Question: I just started to learn Java and I want to use Intellij however I'm not able to run any project(even a simple Hello World). I always get this Exception.

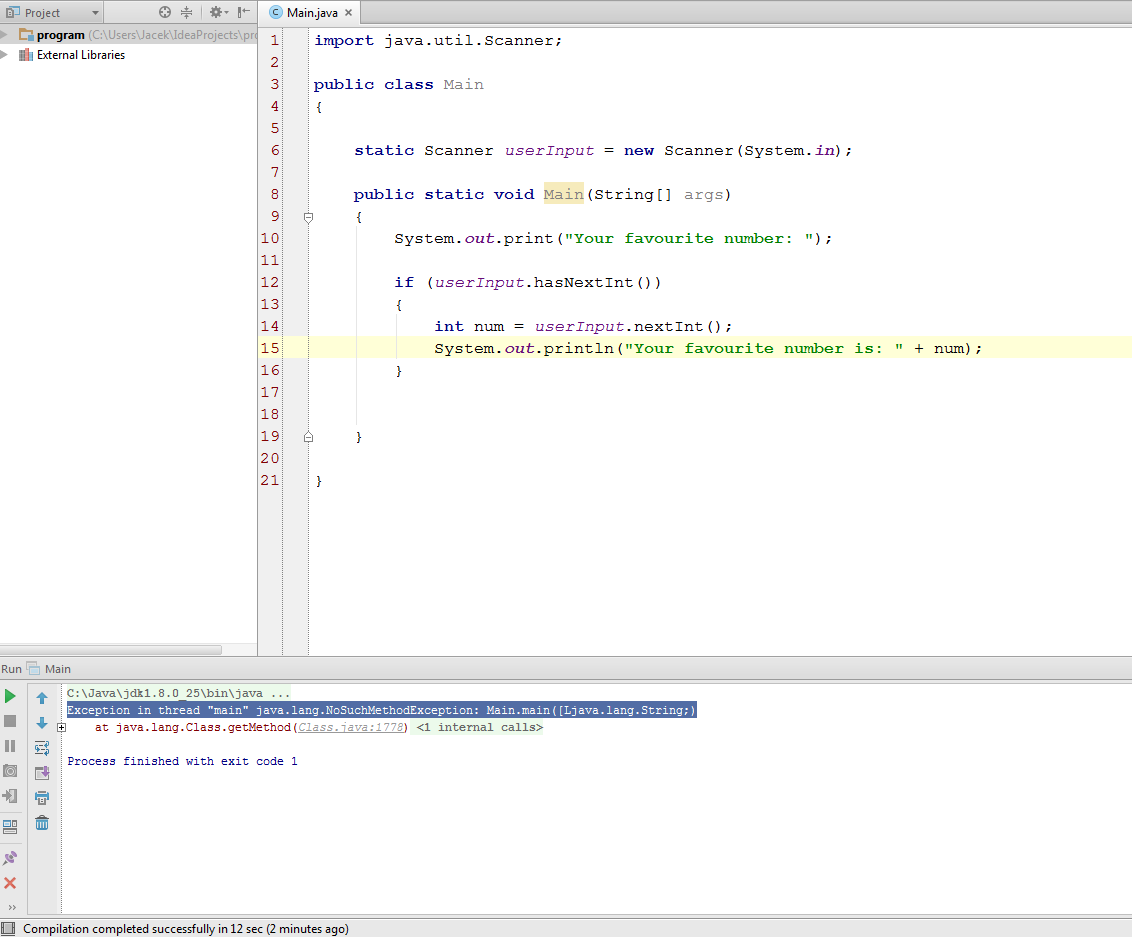
Answer: Please follow proper syntax for the main method . .
'''
public static void main(String[] args) {
//Your code
}
'''
You have used method name as Main change it to main it will work.